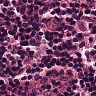
Metastatic tissue present: no